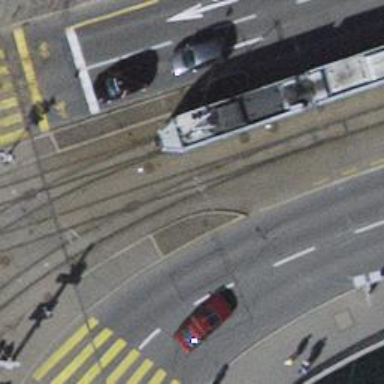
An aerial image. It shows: Bridge across tram railway with electrified contact lines. It has one track.